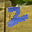
Label: 2